Question: I would like to know if there is a jquery function that would let me create a clear icon floating next to input text inside a search box like this:

I could not find any example anywhere, I doubt that this is possible but a confirmation would be appreciated.
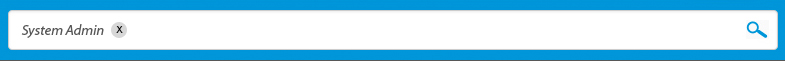
Answer: '''
$('#input').keyup(function(){
$('<span id="width">').append( $(this).val() ).appendTo('body');
var width = $('#width').width() + 2;
$('#width').remove();
// variable "width" is now the margin required to be given from left to be next to the input's context
console.log(width);
});
'''
This script creates a temporary '<span>' tag next to your '<input>' tag, with the same content as your '<input>' tag, therefor having the '<span>' tag the same width as your content.
See it in action here: <URL>
The only thing you are going to have to do on your own is hovering it above the input field and adding your own icon, but that shouldn't be that hard.
I know it isn't perfect, but it should help you forward.